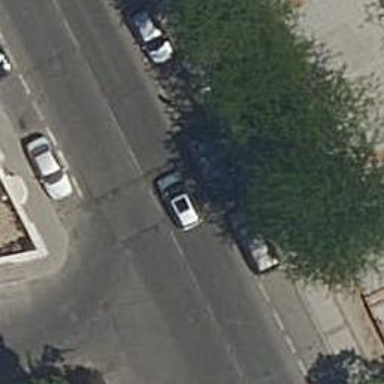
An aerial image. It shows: Bump for traffic calming.